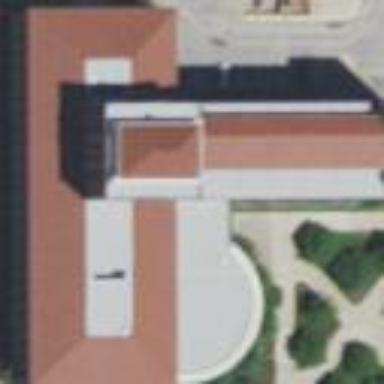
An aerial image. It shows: University building.